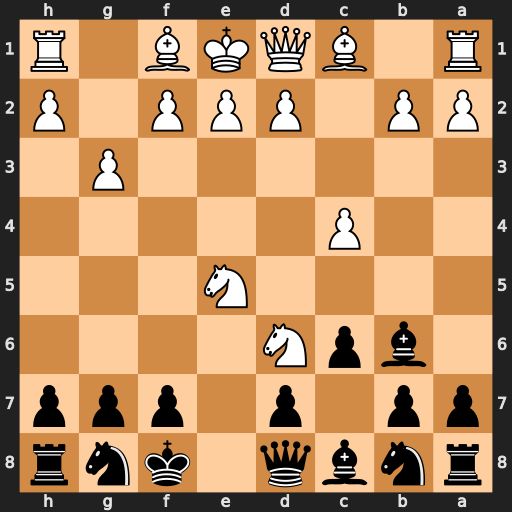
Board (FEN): rnbq1knr/pp1p1ppp/1bpN4/4N3/2P5/6P1/PP1PPP1P/R1BQKB1R
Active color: b
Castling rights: KQ
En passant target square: -
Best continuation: Qf6 Nf3 Qxd6